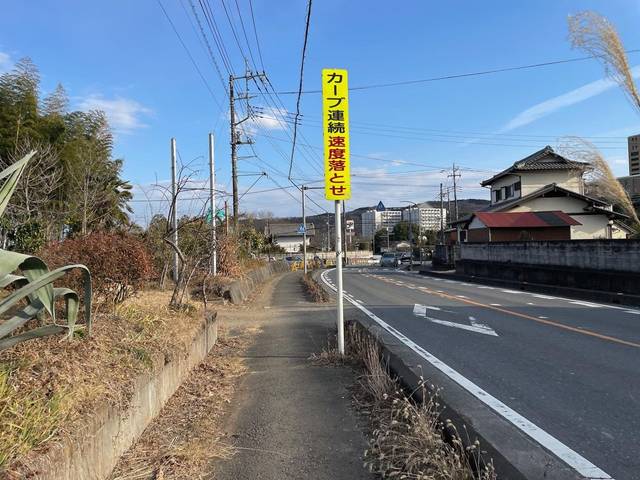
Region: Japan
Coordinates: 35.835, 139.333